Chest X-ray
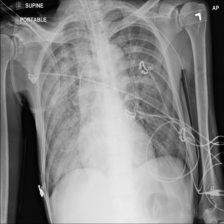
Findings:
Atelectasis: negative
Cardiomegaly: negative
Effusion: positive
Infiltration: negative
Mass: negative
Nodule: negative
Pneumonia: negative
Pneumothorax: negative
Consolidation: negative
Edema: negative
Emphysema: negative
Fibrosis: negative
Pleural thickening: negative
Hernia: negative